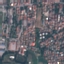
Land use / land cover: Residential